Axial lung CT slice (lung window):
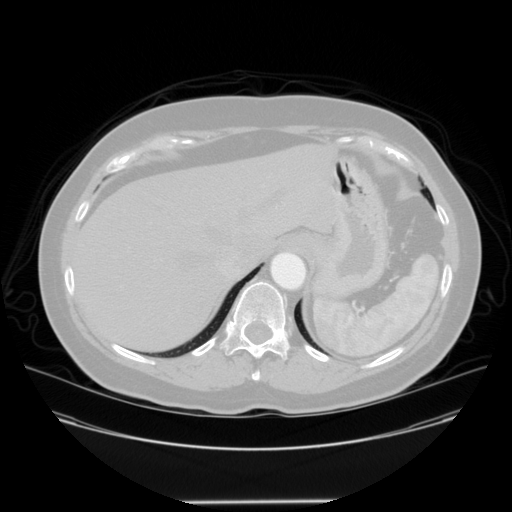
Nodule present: no